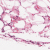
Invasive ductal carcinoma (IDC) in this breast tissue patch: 0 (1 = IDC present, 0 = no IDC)